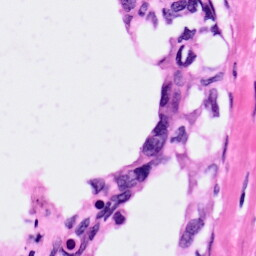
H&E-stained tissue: Pancreatic